Question: I have list box with 10 items.
By default vertical scroll is enabled and i can see first 3 items.
Customer wants me to add 2 buttons "UP" and "down" and on a button click list box should show next 3 items.
For example i want to show by "down" click item 4,item 5, item 6.

How its possible to do with default WPF controls listbox and scrollview?
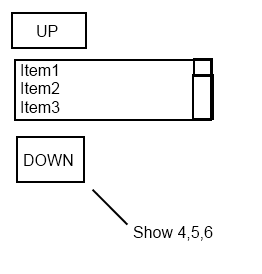
Answer: You can use 'ScrollViewer.ScrollToVerticalOffset' method (<URL>.
Example:
'''
<Grid>
<Grid.RowDefinitions>
<RowDefinition Height="20" />
<RowDefinition Height="50" />
<RowDefinition Height="20" />
<RowDefinition Height="25" />
</Grid.RowDefinitions>
<Button x:Name="btnUp" Content="UP" Click="btnUp_Click" />
<ScrollViewer x:Name="scroll" Grid.Row="1">
<ListBox x:Name="lbData">
<ListBoxItem>Item1</ListBoxItem>
<ListBoxItem>Item2</ListBoxItem>
<ListBoxItem>Item3</ListBoxItem>
<ListBoxItem>Item4</ListBoxItem>
<ListBoxItem>Item5</ListBoxItem>
<ListBoxItem>Item6</ListBoxItem>
<ListBoxItem>Item7</ListBoxItem>
<ListBoxItem>Item8</ListBoxItem>
<ListBoxItem>Item9</ListBoxItem>
<ListBoxItem>Item10</ListBoxItem>
</ListBox>
</ScrollViewer>
<Button x:Name="btnDown" Content="Down" Click="btnDown_Click" Grid.Row="2" />
<StackPanel Grid.Row="3" Orientation="Horizontal">
<TextBlock Text="Start with:" Margin="2" />
<ComboBox x:Name="cbIndex" Loaded="cbIndex_Loaded" Margin="2" />
<Button x:Name="btnGo" Content="GO" Click="btnGo_Click" Margin="2" />
</StackPanel>
</Grid>
'''
Code-behind:
'''
private void btnUp_Click(object sender, RoutedEventArgs e)
{
scroll.ScrollToVerticalOffset(scroll.VerticalOffset - 50);
}
private void btnDown_Click(object sender, RoutedEventArgs e)
{
scroll.ScrollToVerticalOffset(scroll.VerticalOffset + 50);
}
public double GetOffset(int itemIndex)
{
double result = 0;
for (int i = 0; i < itemIndex; i++)
{
result += (lbData.Items[i] as ListBoxItem).ActualHeight;
}
return result;
}
private void cbIndex_Loaded(object sender, RoutedEventArgs e)
{
cbIndex.ItemsSource = Enumerable.Range(1, lbData.Items.Count);
}
private void btnGo_Click(object sender, RoutedEventArgs e)
{
scroll.ScrollToVerticalOffset(GetOffset(cbIndex.SelectedIndex));
}
'''